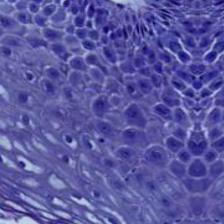
Diagnosis: Normal